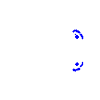
Particle: proton